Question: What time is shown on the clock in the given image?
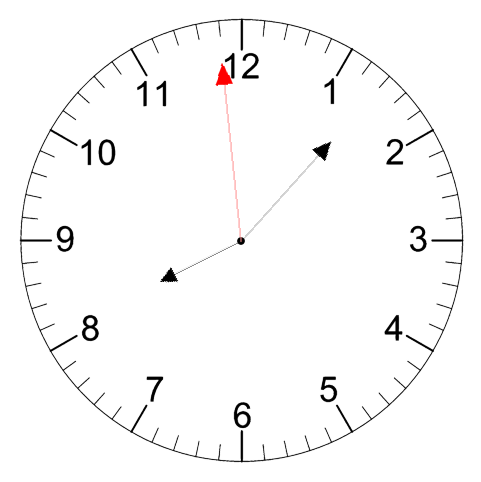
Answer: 08:06:59